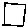
Label: square